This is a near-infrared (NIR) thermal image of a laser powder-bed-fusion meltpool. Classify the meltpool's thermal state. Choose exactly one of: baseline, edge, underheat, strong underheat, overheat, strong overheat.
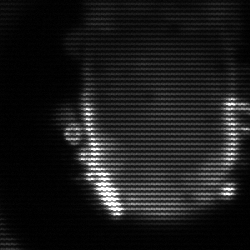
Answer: baseline